Aerial crown-view tile of a tropical tree (Barro Colorado Island, Panama), acquired 20250317:
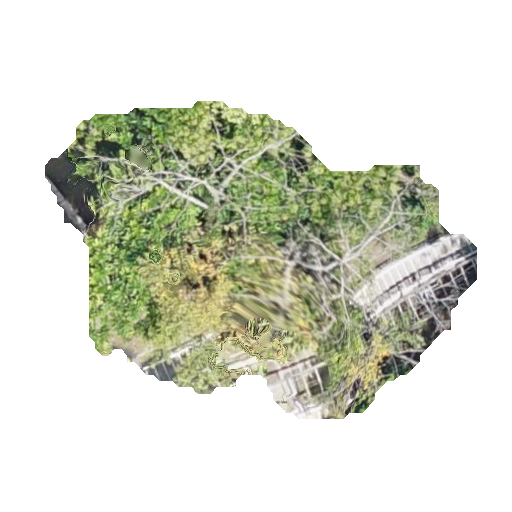
Species: Spondias mombin
GBIF accepted scientific name: Spondias mombin
Crown area: 137.202 m²